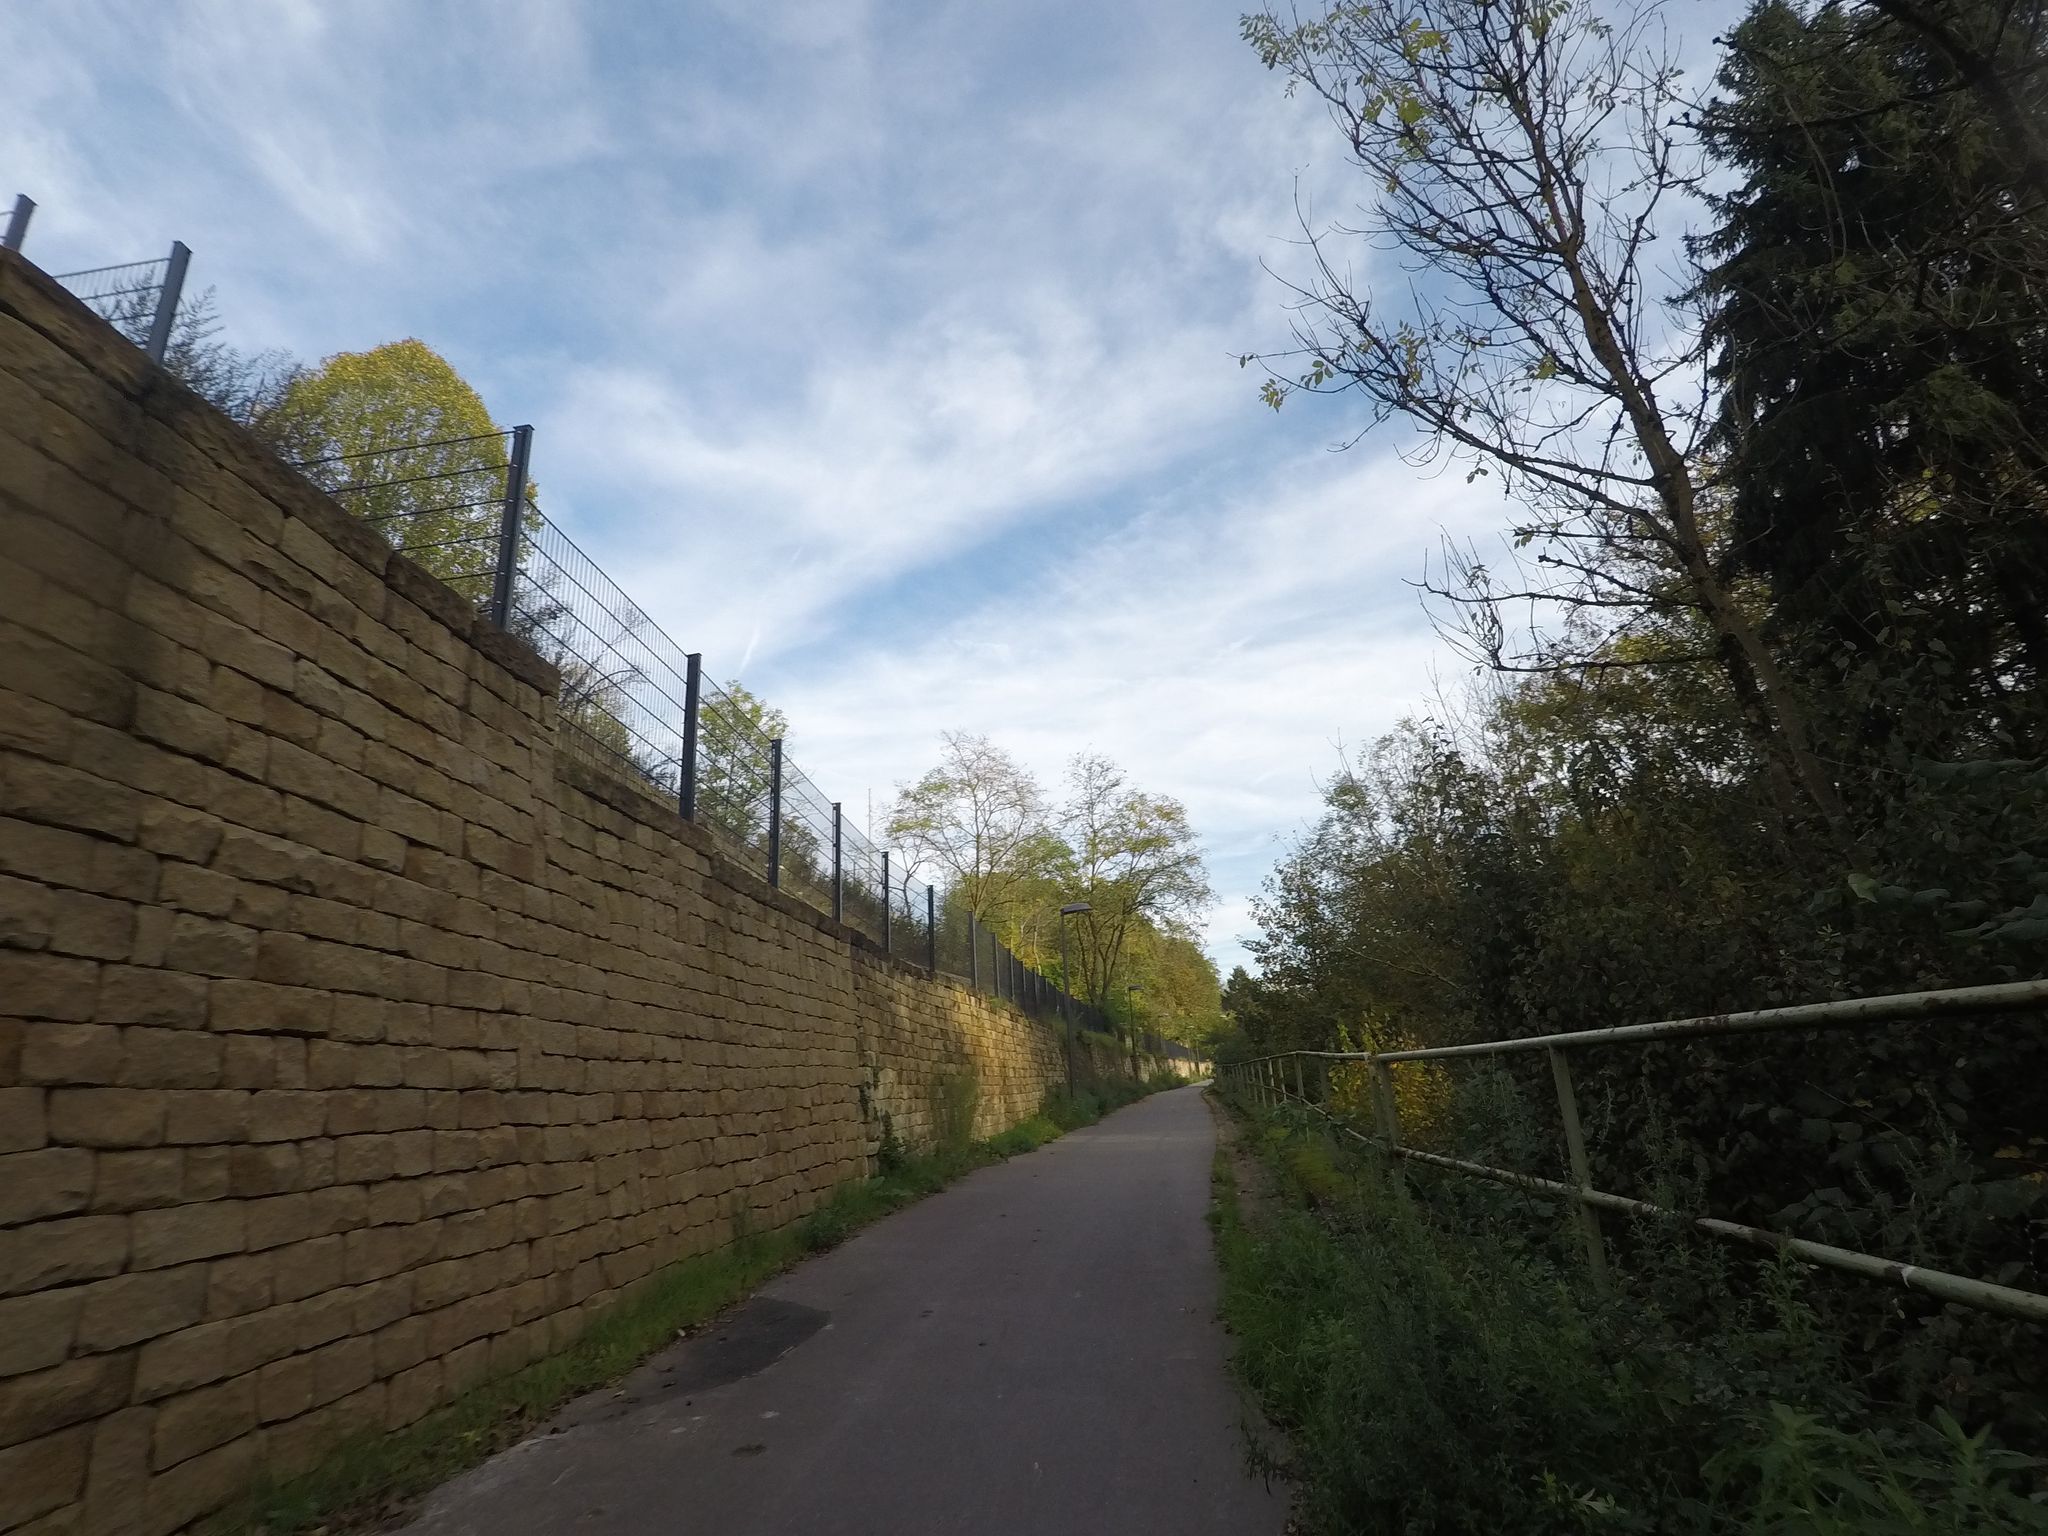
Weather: cloudy
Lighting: day
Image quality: good
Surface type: cycling surface
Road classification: cycleway, path
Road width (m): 2, 1
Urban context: urban centre
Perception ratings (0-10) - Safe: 6.88, Lively: 1, Beautiful: 8.09, Boring: 4.94, Depressing: 7.77, Wealthy: 2.29